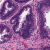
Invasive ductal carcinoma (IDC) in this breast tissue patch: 0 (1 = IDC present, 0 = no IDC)